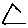
Label: triangle